Question: This breaking my head because I can't seem to find a way to do it. I want to put a UIToolbar directly on top of a UITabBar, but whenever I drag the component, it goes and gets added below a UITableViewCell.
This is what happens:

The toolbar should be below, on top of the tab bar, not below the UITableViewCell. These cells are dynamic, not static (if it matters).
Any help will be really appreciated!
EDIT: I just figured it's adding the toolbar as a cell rather than as another component. I can't seem to add the toolbar outside the table though. Uuuhhgh.
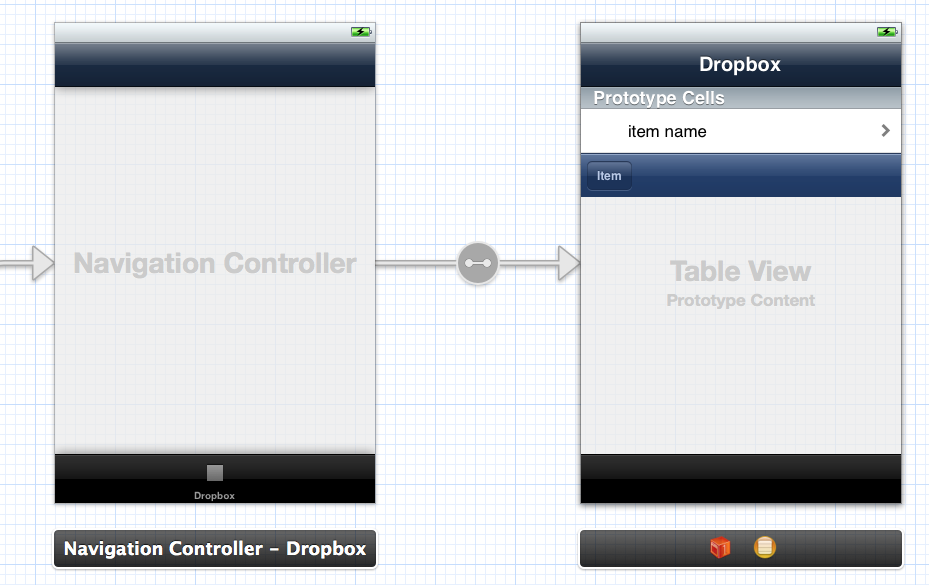
Answer: Start by creating a ViewController, not a TableViewController.
Drag out the TableView into the ViewController and resize it accordingly, then add the UIToolBar below it.
Hope it works.